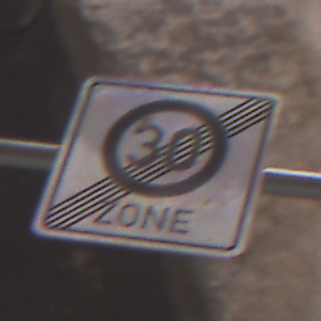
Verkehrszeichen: EndeZone30
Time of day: Midday
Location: Outdoor (Urban)
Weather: PartlyCloudy
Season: NotSpecified
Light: Natural